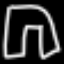
Label: pants